Interaction volume radius: 5 \u00c5
Interaction volume height: 45 \u00c5
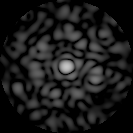
Disorder parameter: 0.8257